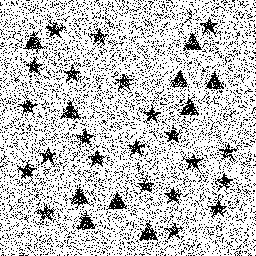
Squares: 0
Triangles: 10
Stars: 22
Total shapes: 32